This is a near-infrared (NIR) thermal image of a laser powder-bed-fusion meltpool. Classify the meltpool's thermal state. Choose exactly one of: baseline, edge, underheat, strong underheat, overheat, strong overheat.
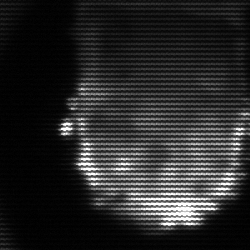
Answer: baseline